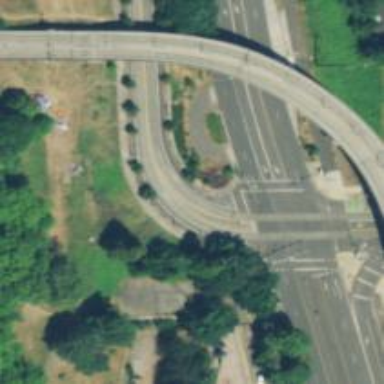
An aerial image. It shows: Tertiary road with asphalt surface. It has embedded tram rails.